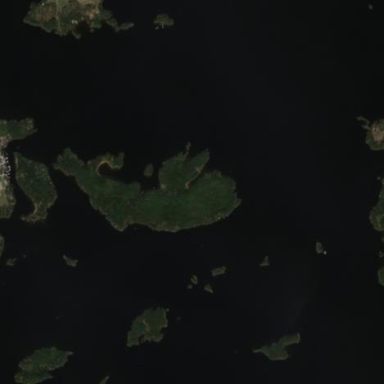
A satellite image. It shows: Image showing island.